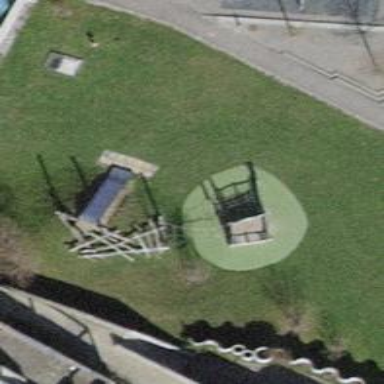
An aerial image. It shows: Playground area for leisure activities on the land.